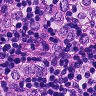
Metastatic tissue present: yes